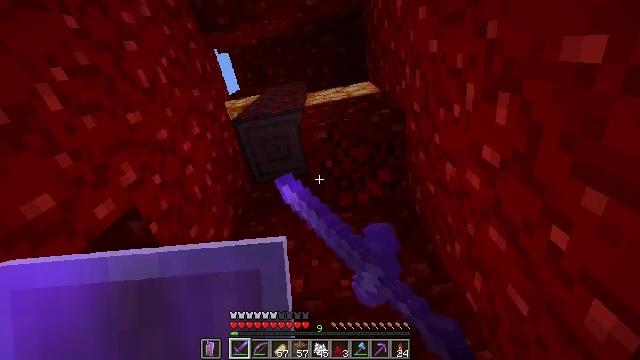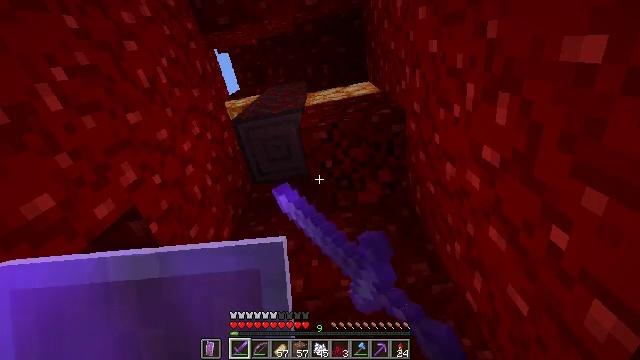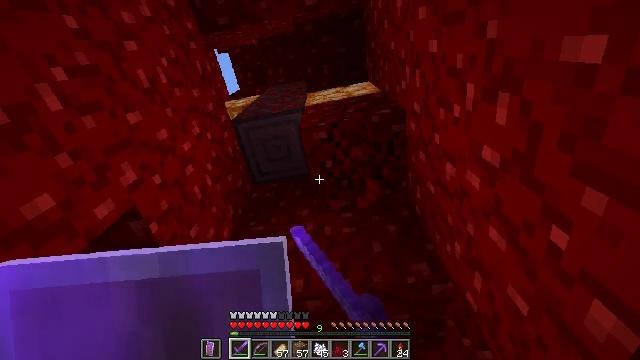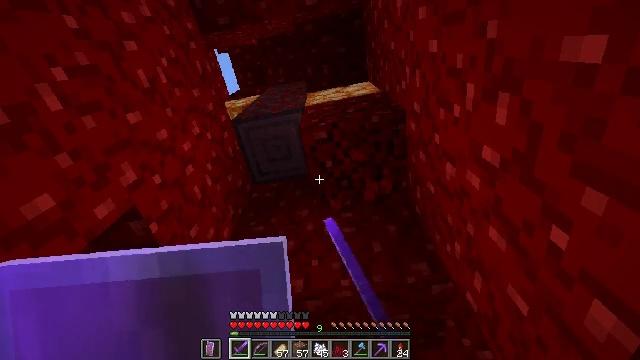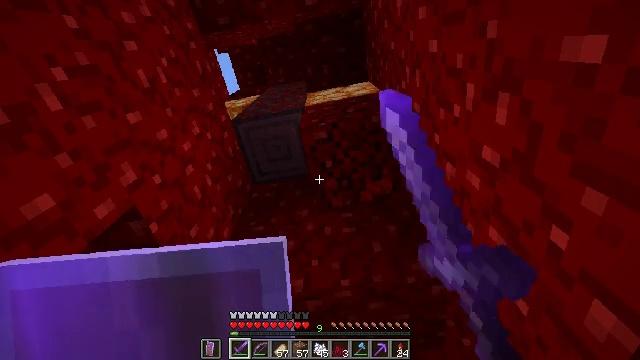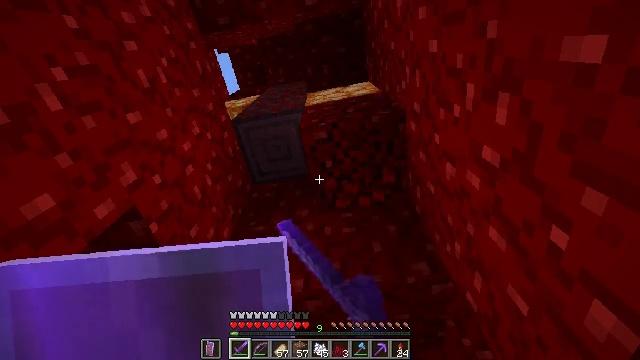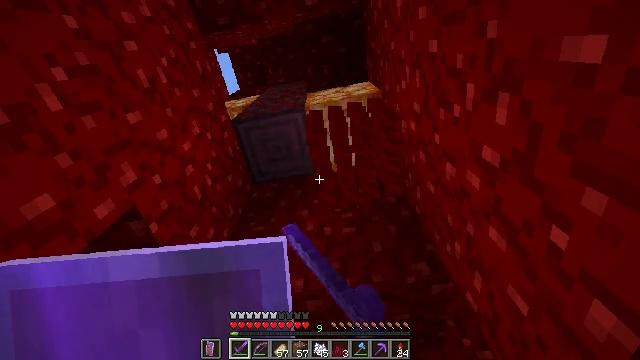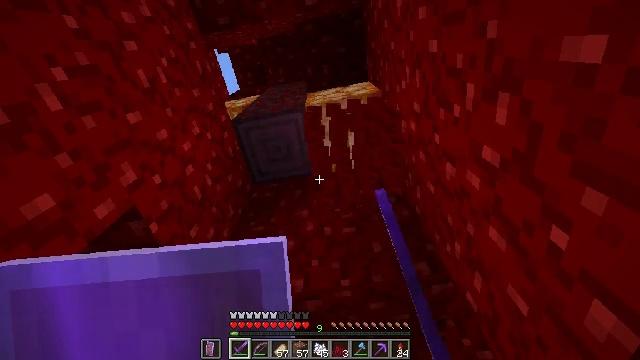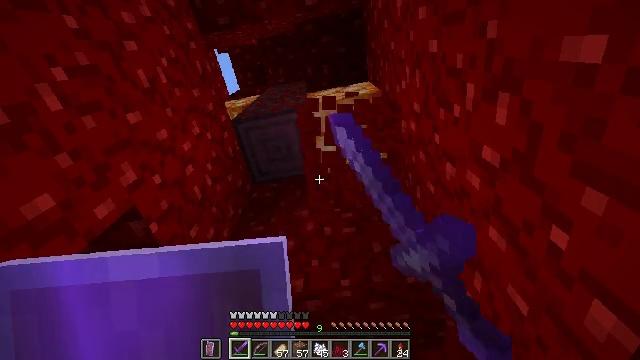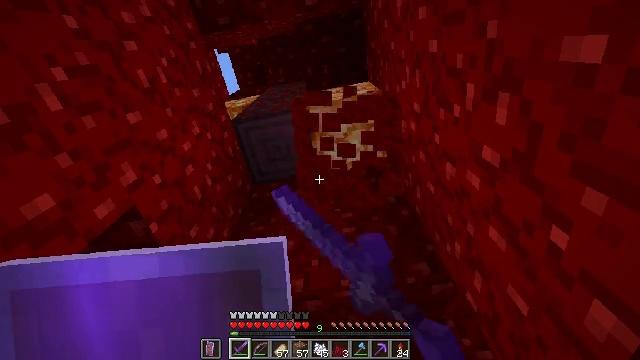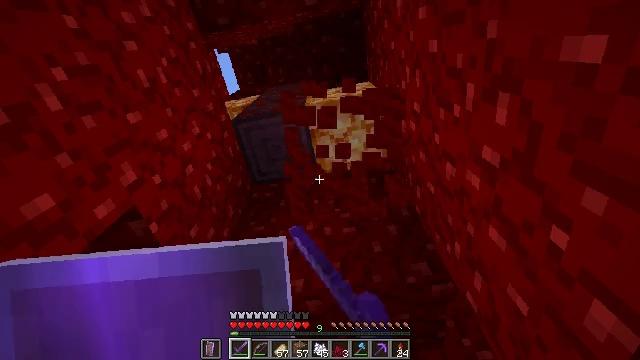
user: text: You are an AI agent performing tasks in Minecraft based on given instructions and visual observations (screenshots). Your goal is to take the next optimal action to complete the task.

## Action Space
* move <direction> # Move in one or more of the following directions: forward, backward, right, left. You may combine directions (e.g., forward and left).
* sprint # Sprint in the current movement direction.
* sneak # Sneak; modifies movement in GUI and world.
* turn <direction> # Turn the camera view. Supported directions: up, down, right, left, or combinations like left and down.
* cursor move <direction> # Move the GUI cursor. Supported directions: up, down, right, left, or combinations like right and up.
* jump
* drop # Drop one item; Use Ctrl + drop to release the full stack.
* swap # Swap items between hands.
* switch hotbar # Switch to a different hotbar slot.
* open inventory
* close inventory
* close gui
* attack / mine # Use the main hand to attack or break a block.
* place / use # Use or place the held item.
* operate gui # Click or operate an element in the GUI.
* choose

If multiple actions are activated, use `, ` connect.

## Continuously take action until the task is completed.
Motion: motion action
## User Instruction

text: Attack the nether wart block to break it.
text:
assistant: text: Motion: attack / mine
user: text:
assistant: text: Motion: attack / mine
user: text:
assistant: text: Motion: attack / mine
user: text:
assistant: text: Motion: attack / mine
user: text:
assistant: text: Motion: attack / mine
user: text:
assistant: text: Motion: attack / mine
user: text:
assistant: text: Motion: attack / mine
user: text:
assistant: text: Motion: attack / mine
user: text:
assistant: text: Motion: attack / mine
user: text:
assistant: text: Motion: attack / mine
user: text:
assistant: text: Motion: attack / mine